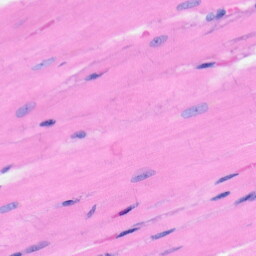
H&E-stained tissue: Heart